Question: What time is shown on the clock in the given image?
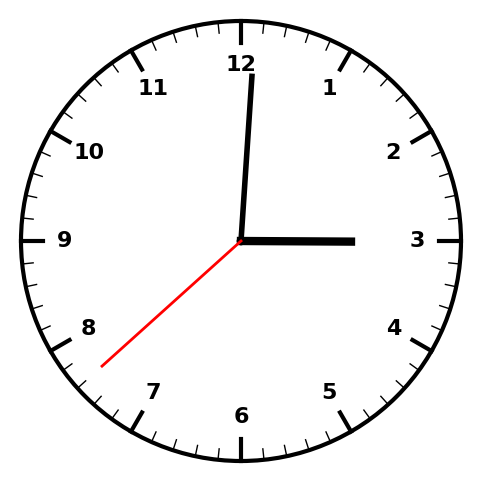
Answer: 03:00:38